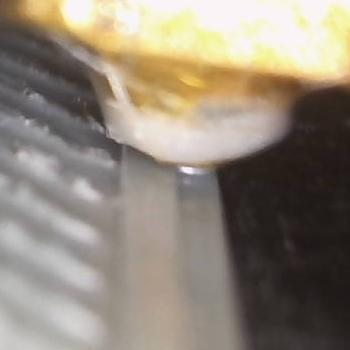
Flow rate: 88%